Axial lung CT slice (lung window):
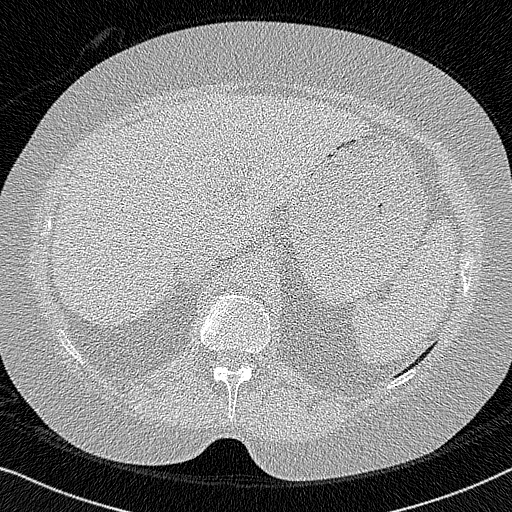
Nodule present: no